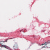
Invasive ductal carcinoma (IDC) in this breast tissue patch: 0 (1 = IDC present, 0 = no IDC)